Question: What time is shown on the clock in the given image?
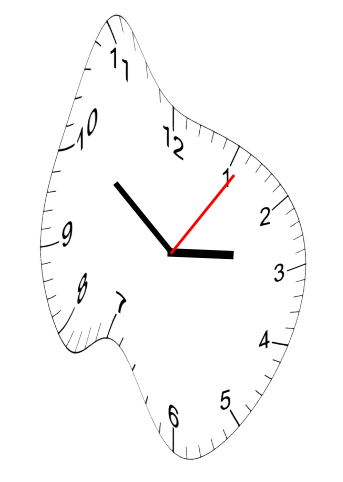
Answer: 02:51:06